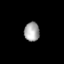
Tissue: lung
Cell type: T cells
Senescence score: 0.1212
Nuclear area (px): 282
Mean DAPI intensity: 167.206